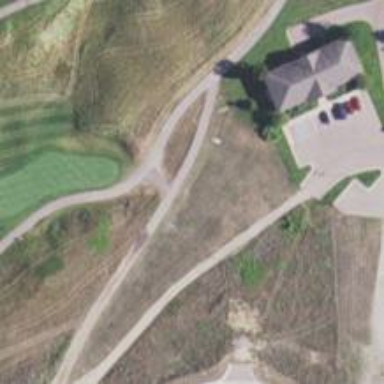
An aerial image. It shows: Service road used as golf cart path.